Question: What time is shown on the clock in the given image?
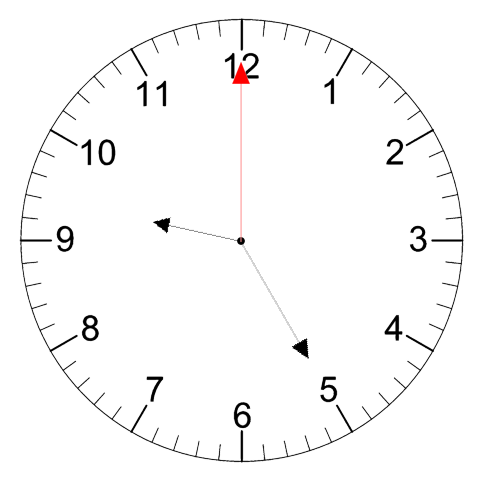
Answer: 09:25:00